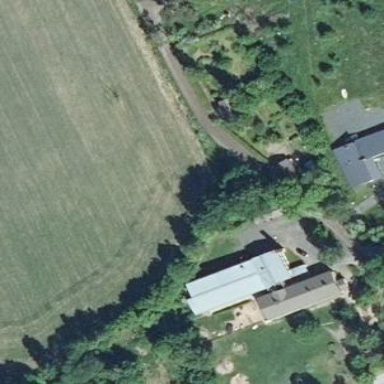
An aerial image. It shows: School.